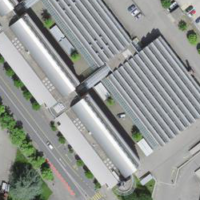
EUNIS habitat code: 54
Species observed at this site:
Cardamine pratensis